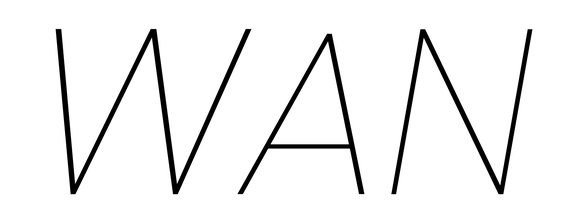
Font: Poppins-ThinItalic